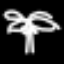
Label: palm tree